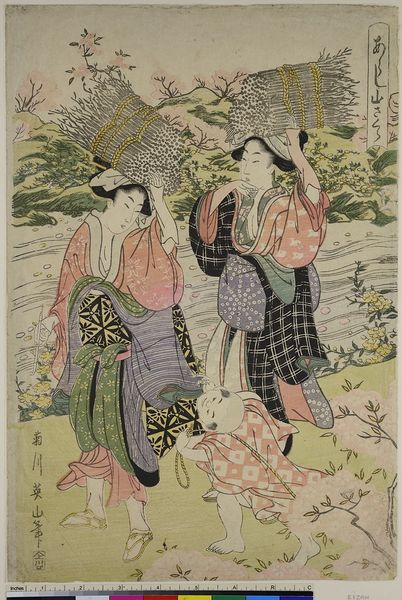
Titel: Kirschblüten in Arashiyama
Künstler: Kikukawa Eizan
Standort: Hamburg
Institution: Museum für Kunst und Gewerbe Hamburg
Schlagwörter: baum, frau, strauch, kind, holzschnitt, druckgraphik, druckgrafik, tracht, leben, zeit, kirschbaum, farbholzschnitt, bauersfrau, kimono, volkstracht, edo, reproduktionen, druckerzeugnisse, bäume, sträucher, mädchen, bäuerin, kirschblüte, reisigbündel